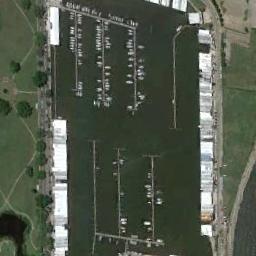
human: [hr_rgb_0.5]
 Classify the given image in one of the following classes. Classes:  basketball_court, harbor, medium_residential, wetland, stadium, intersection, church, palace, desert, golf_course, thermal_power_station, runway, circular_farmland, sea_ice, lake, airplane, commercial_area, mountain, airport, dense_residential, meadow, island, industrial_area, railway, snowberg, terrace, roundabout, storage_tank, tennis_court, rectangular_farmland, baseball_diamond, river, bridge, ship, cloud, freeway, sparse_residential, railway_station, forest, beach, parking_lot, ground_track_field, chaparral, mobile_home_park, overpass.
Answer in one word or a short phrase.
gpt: harbor